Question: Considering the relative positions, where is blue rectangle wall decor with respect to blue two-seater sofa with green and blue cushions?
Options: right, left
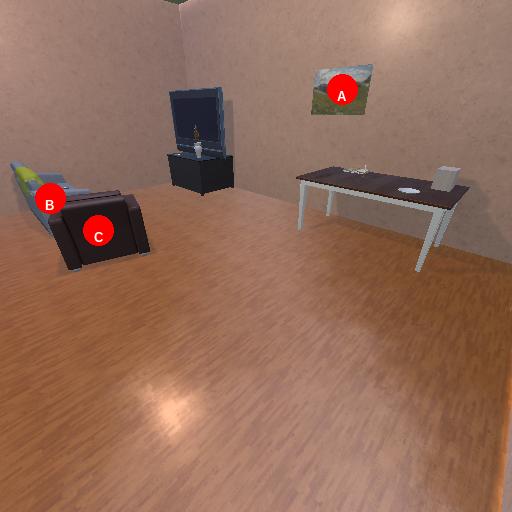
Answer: right